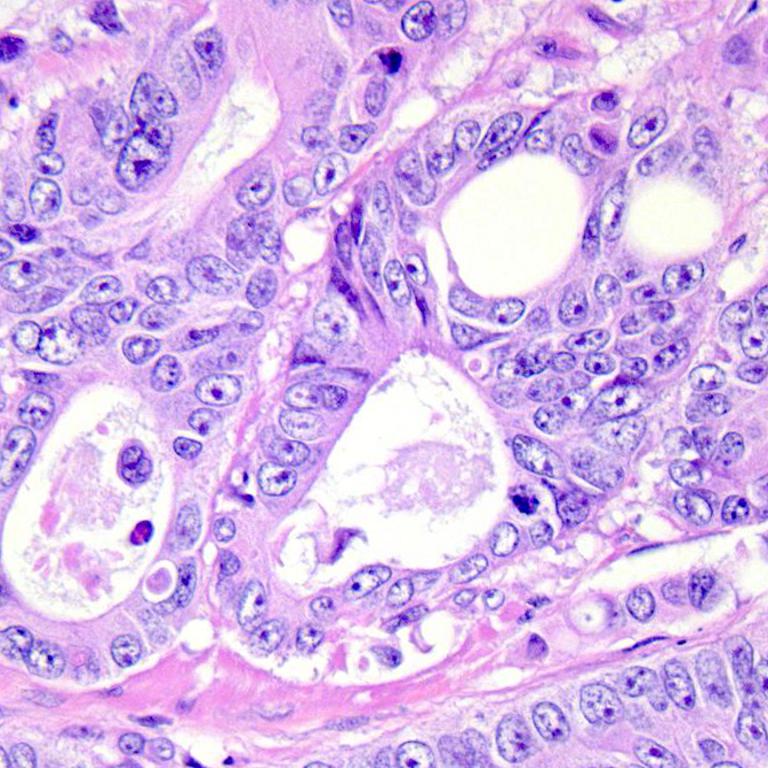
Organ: colon
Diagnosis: adenocarcinomas